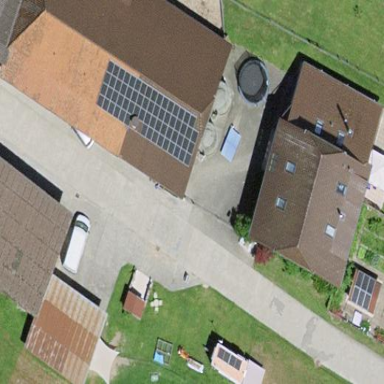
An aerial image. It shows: Farmyard area.